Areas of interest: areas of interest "Sport and cultural"
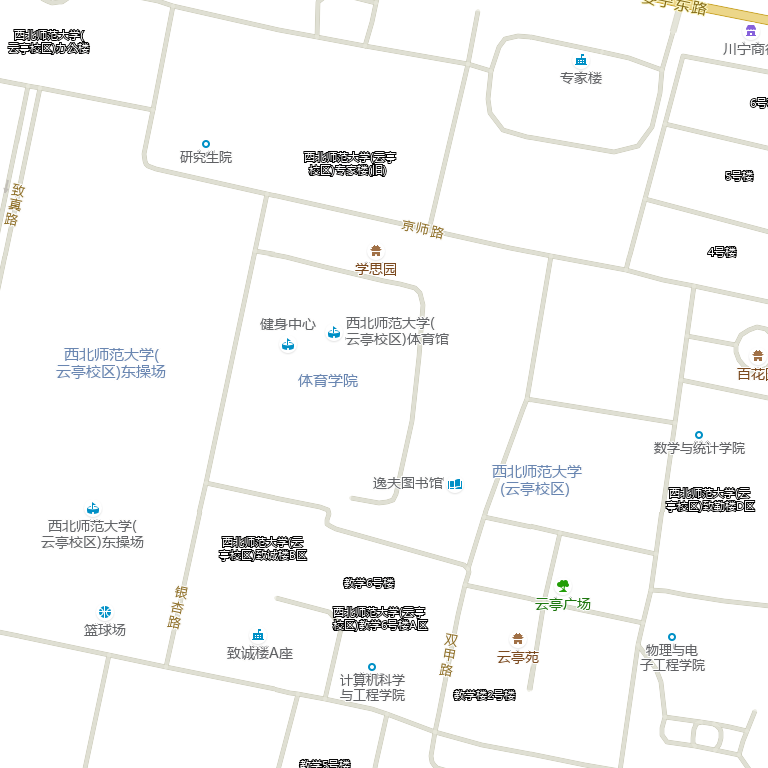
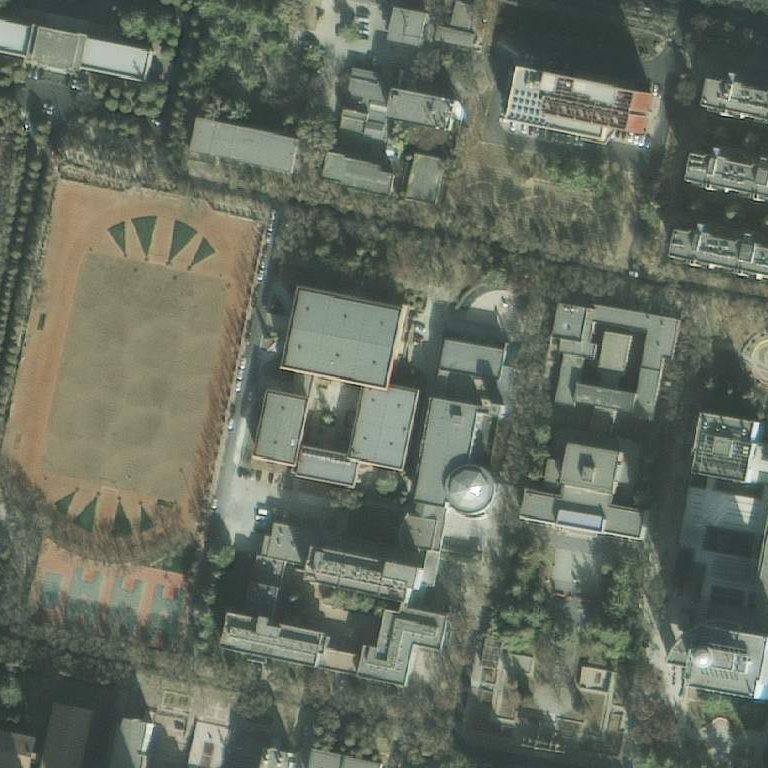